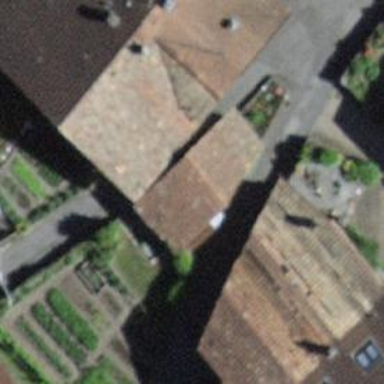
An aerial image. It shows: Rural barn.